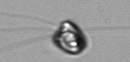
Label: flagellate_morphotype1